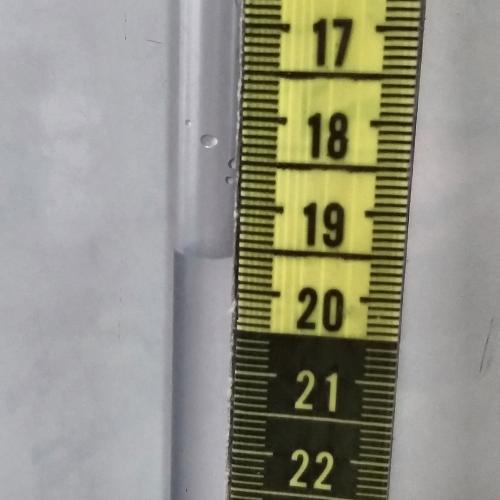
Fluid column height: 19.6 cm